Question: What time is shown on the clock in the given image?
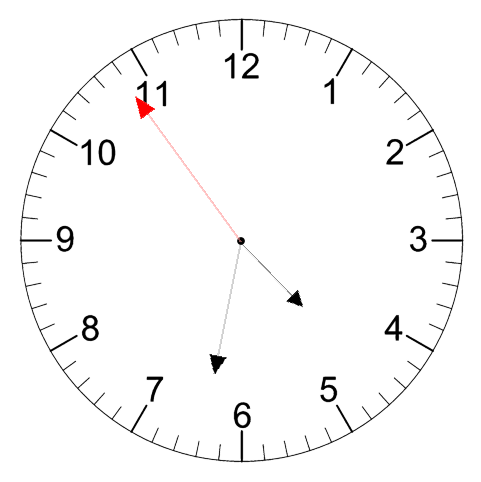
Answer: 04:31:54